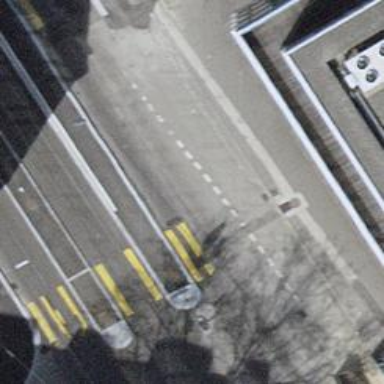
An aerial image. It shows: Uncontrolled zebra crossing with notable zebra markings.